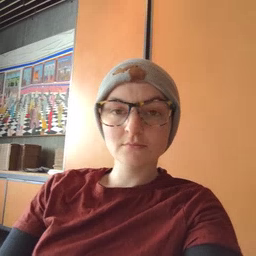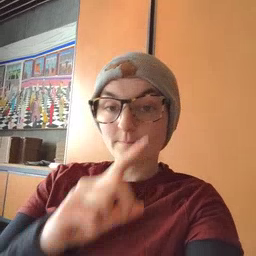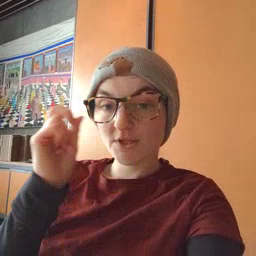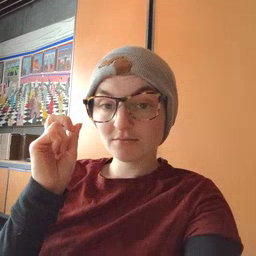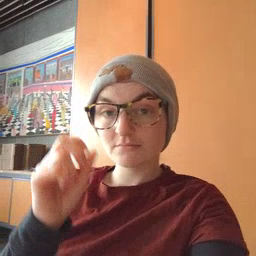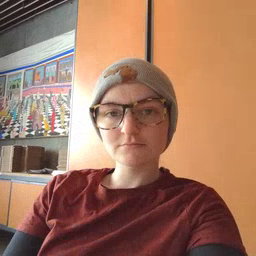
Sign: because